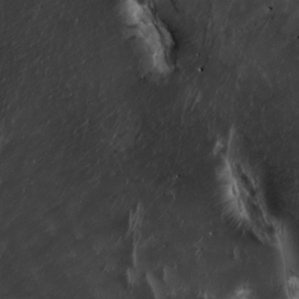
Label: non_frost